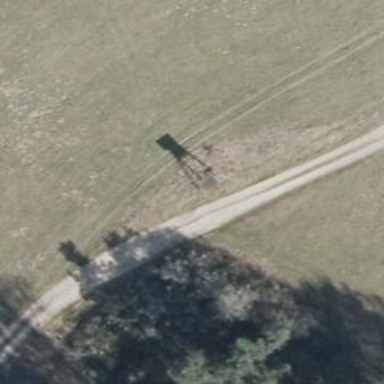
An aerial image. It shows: Hunting stand.